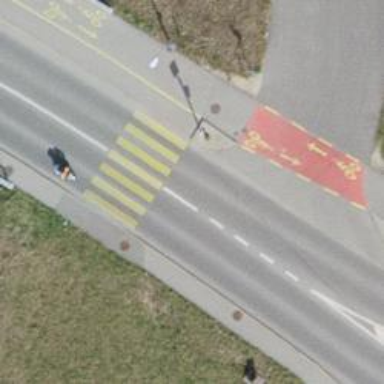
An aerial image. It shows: Uncontrolled crossing on the road.